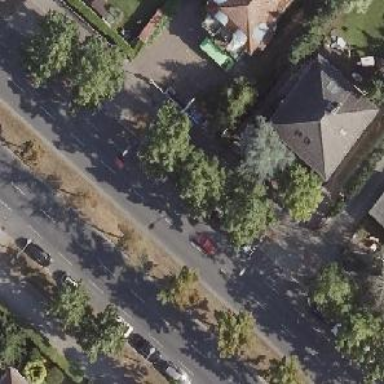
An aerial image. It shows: Avenue lined with broadleaved deciduous trees.